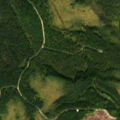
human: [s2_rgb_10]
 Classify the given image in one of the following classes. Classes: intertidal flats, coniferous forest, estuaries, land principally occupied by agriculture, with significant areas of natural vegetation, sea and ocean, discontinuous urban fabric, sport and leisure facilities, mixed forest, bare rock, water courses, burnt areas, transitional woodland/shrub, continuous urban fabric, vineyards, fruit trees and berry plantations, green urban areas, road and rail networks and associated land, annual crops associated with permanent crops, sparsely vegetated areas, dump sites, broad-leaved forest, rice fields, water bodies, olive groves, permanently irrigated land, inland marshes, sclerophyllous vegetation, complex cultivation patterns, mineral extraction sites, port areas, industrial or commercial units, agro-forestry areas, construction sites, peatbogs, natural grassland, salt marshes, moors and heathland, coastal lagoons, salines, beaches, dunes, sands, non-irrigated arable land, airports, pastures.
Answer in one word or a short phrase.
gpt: coniferous forest, water bodies